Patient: sex M, age 44
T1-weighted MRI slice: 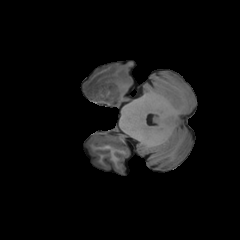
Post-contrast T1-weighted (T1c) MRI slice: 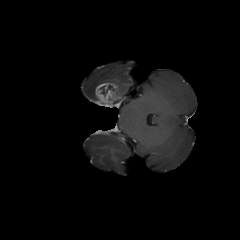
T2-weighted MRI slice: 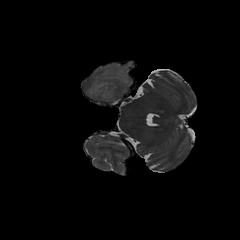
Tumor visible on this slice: yes
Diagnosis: Glioblastoma, IDH-wildtype
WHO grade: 4